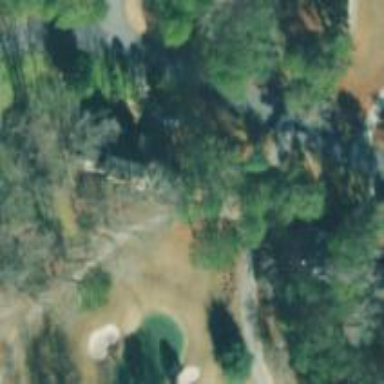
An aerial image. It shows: Path for both roads and golfers.